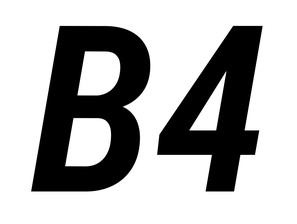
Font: Roboto-Italic_Condensed_SemiBold_Italic